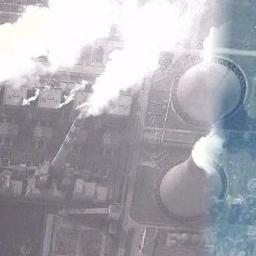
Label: thermal_power_station